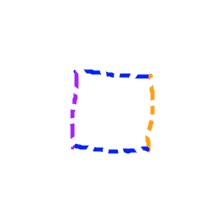
Shape: square